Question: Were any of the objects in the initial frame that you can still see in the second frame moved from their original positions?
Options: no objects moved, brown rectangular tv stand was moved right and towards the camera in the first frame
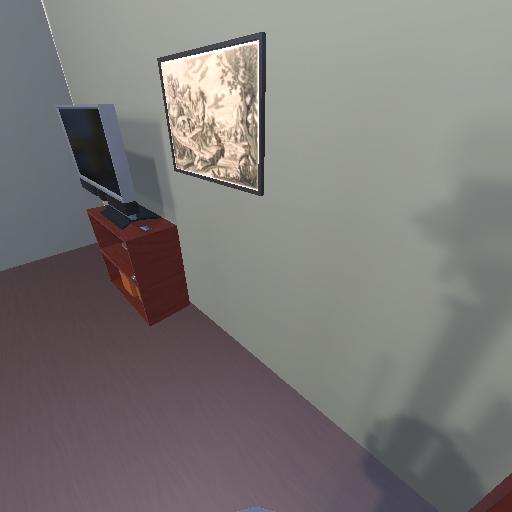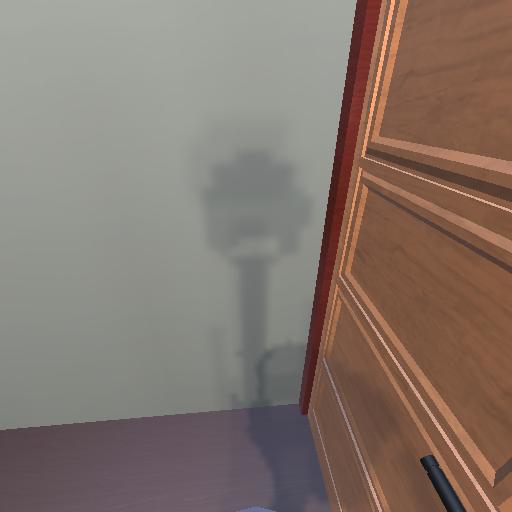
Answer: no objects moved